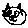
Label: cat